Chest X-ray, PA view. Patient: 59 years old, sex M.
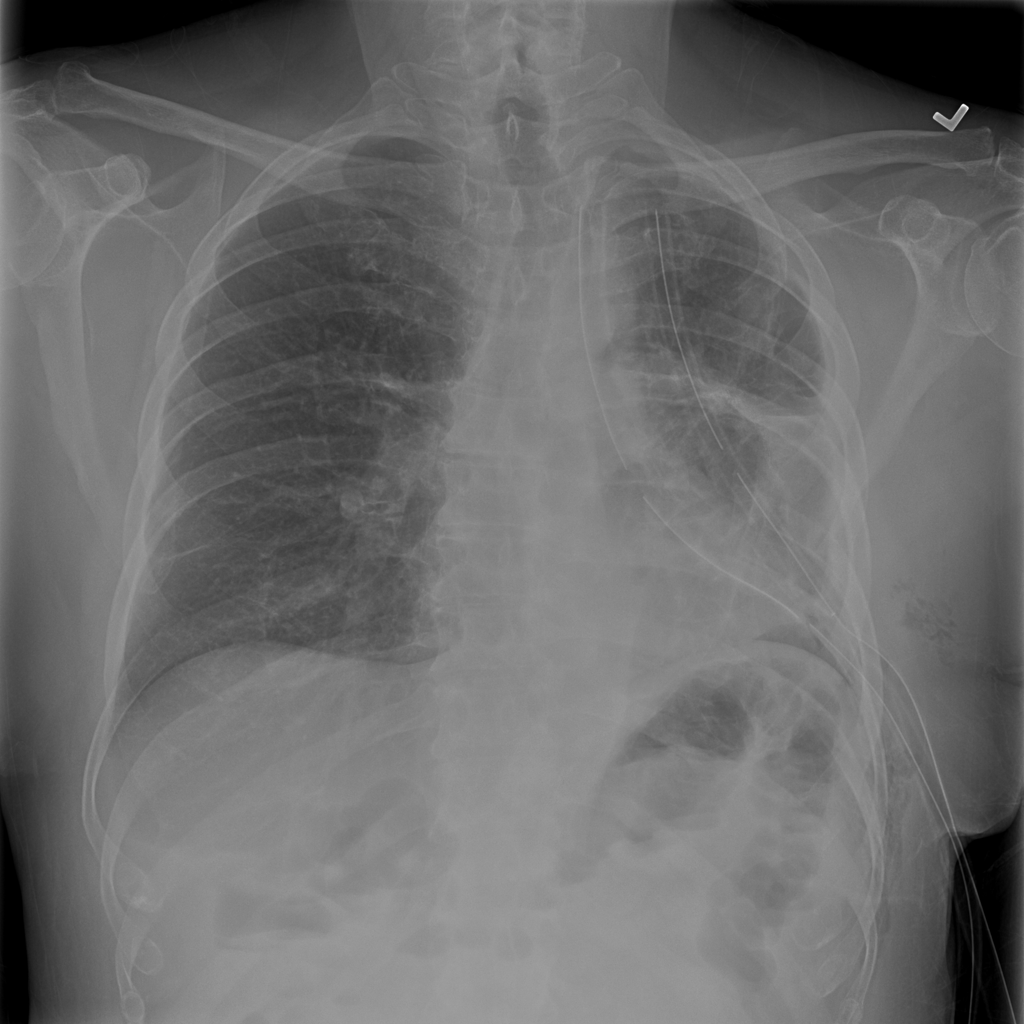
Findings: Pneumothorax